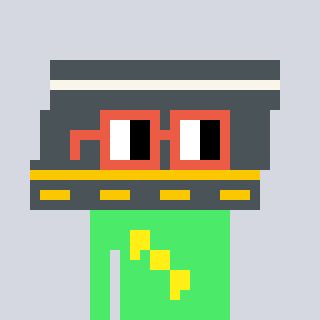
a pixel art character with square orange glasses, a road-shaped head and a teal-colored body on a cool background